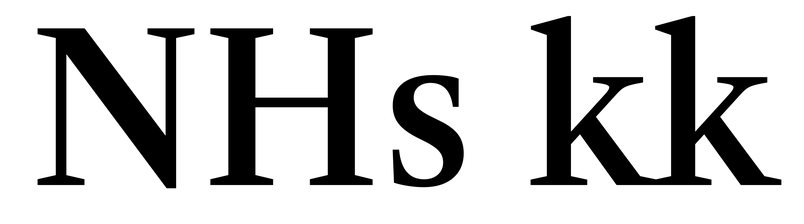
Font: LibreCaslonText_Medium